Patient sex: M
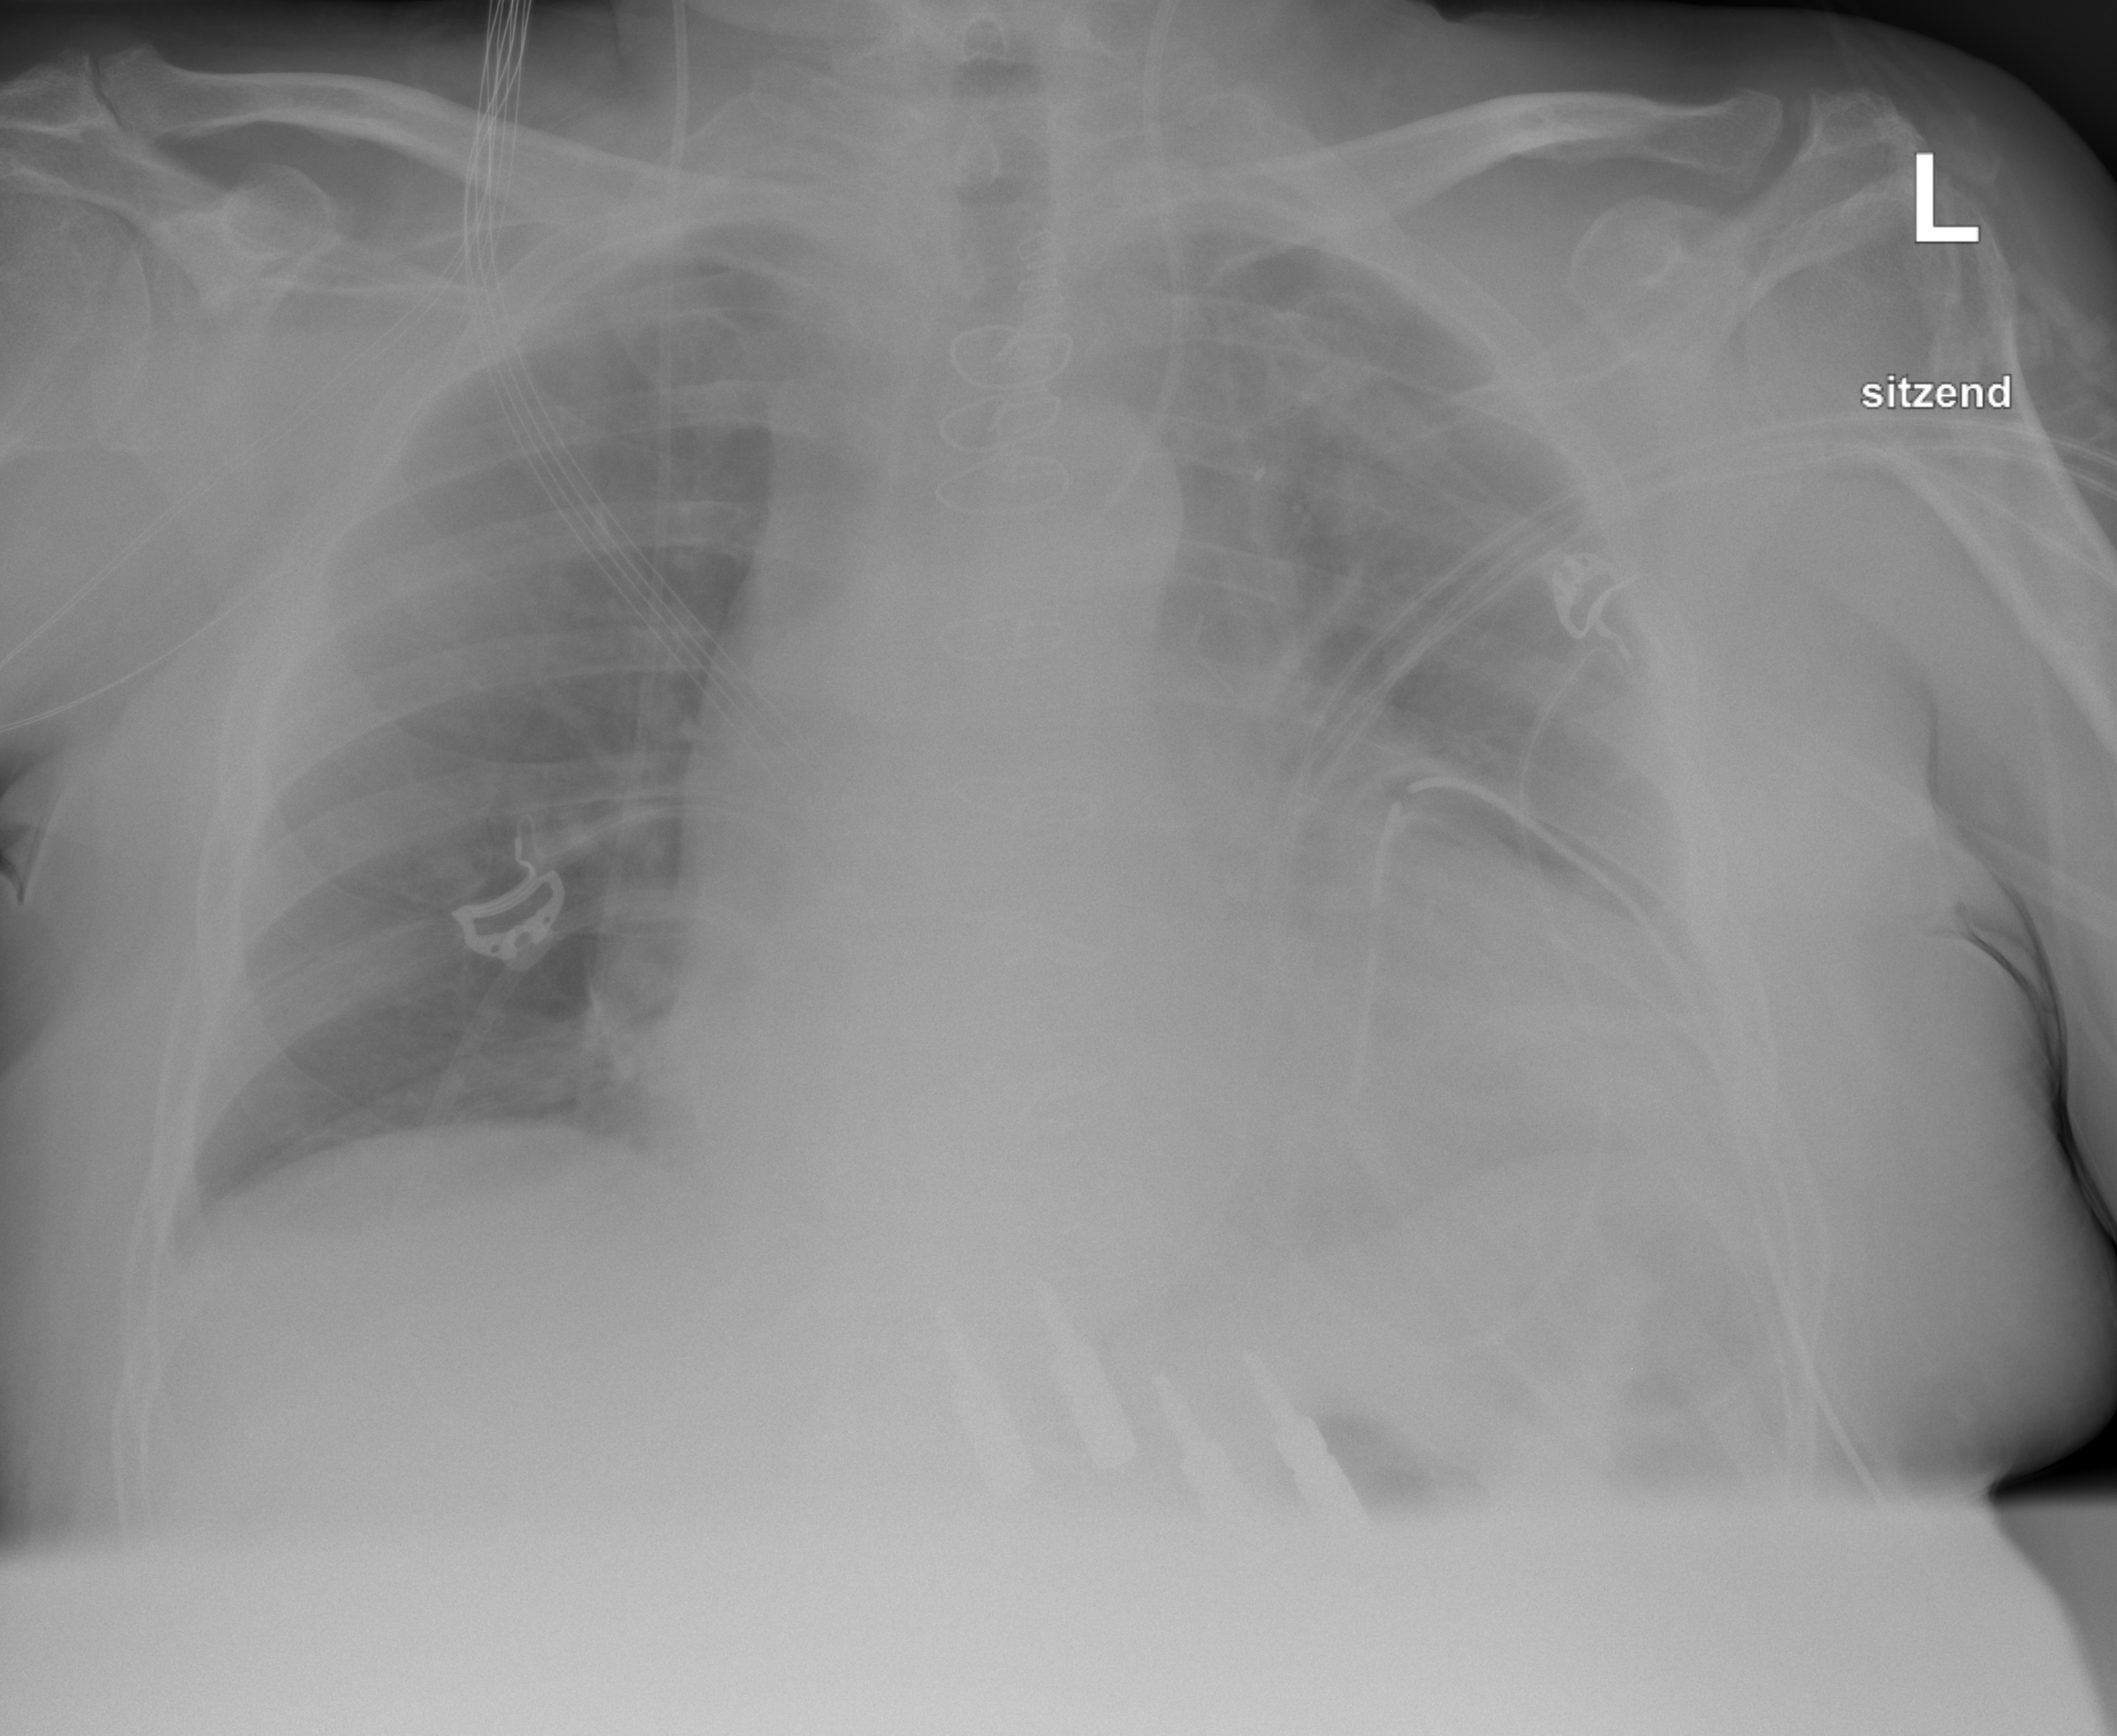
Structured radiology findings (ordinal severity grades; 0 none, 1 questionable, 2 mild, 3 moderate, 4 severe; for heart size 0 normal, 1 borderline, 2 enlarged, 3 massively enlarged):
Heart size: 2
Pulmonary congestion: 2
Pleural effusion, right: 0
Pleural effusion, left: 2
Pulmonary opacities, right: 0
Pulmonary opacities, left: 0
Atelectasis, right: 0
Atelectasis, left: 2